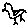
Label: bird